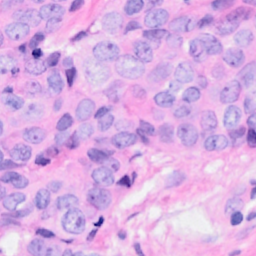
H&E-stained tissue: Breast